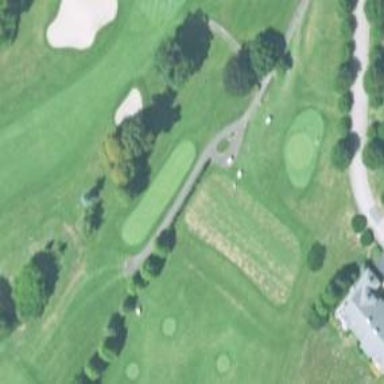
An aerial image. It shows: Path for both road and golf.